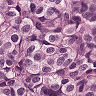
Metastatic tissue present: yes